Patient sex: M
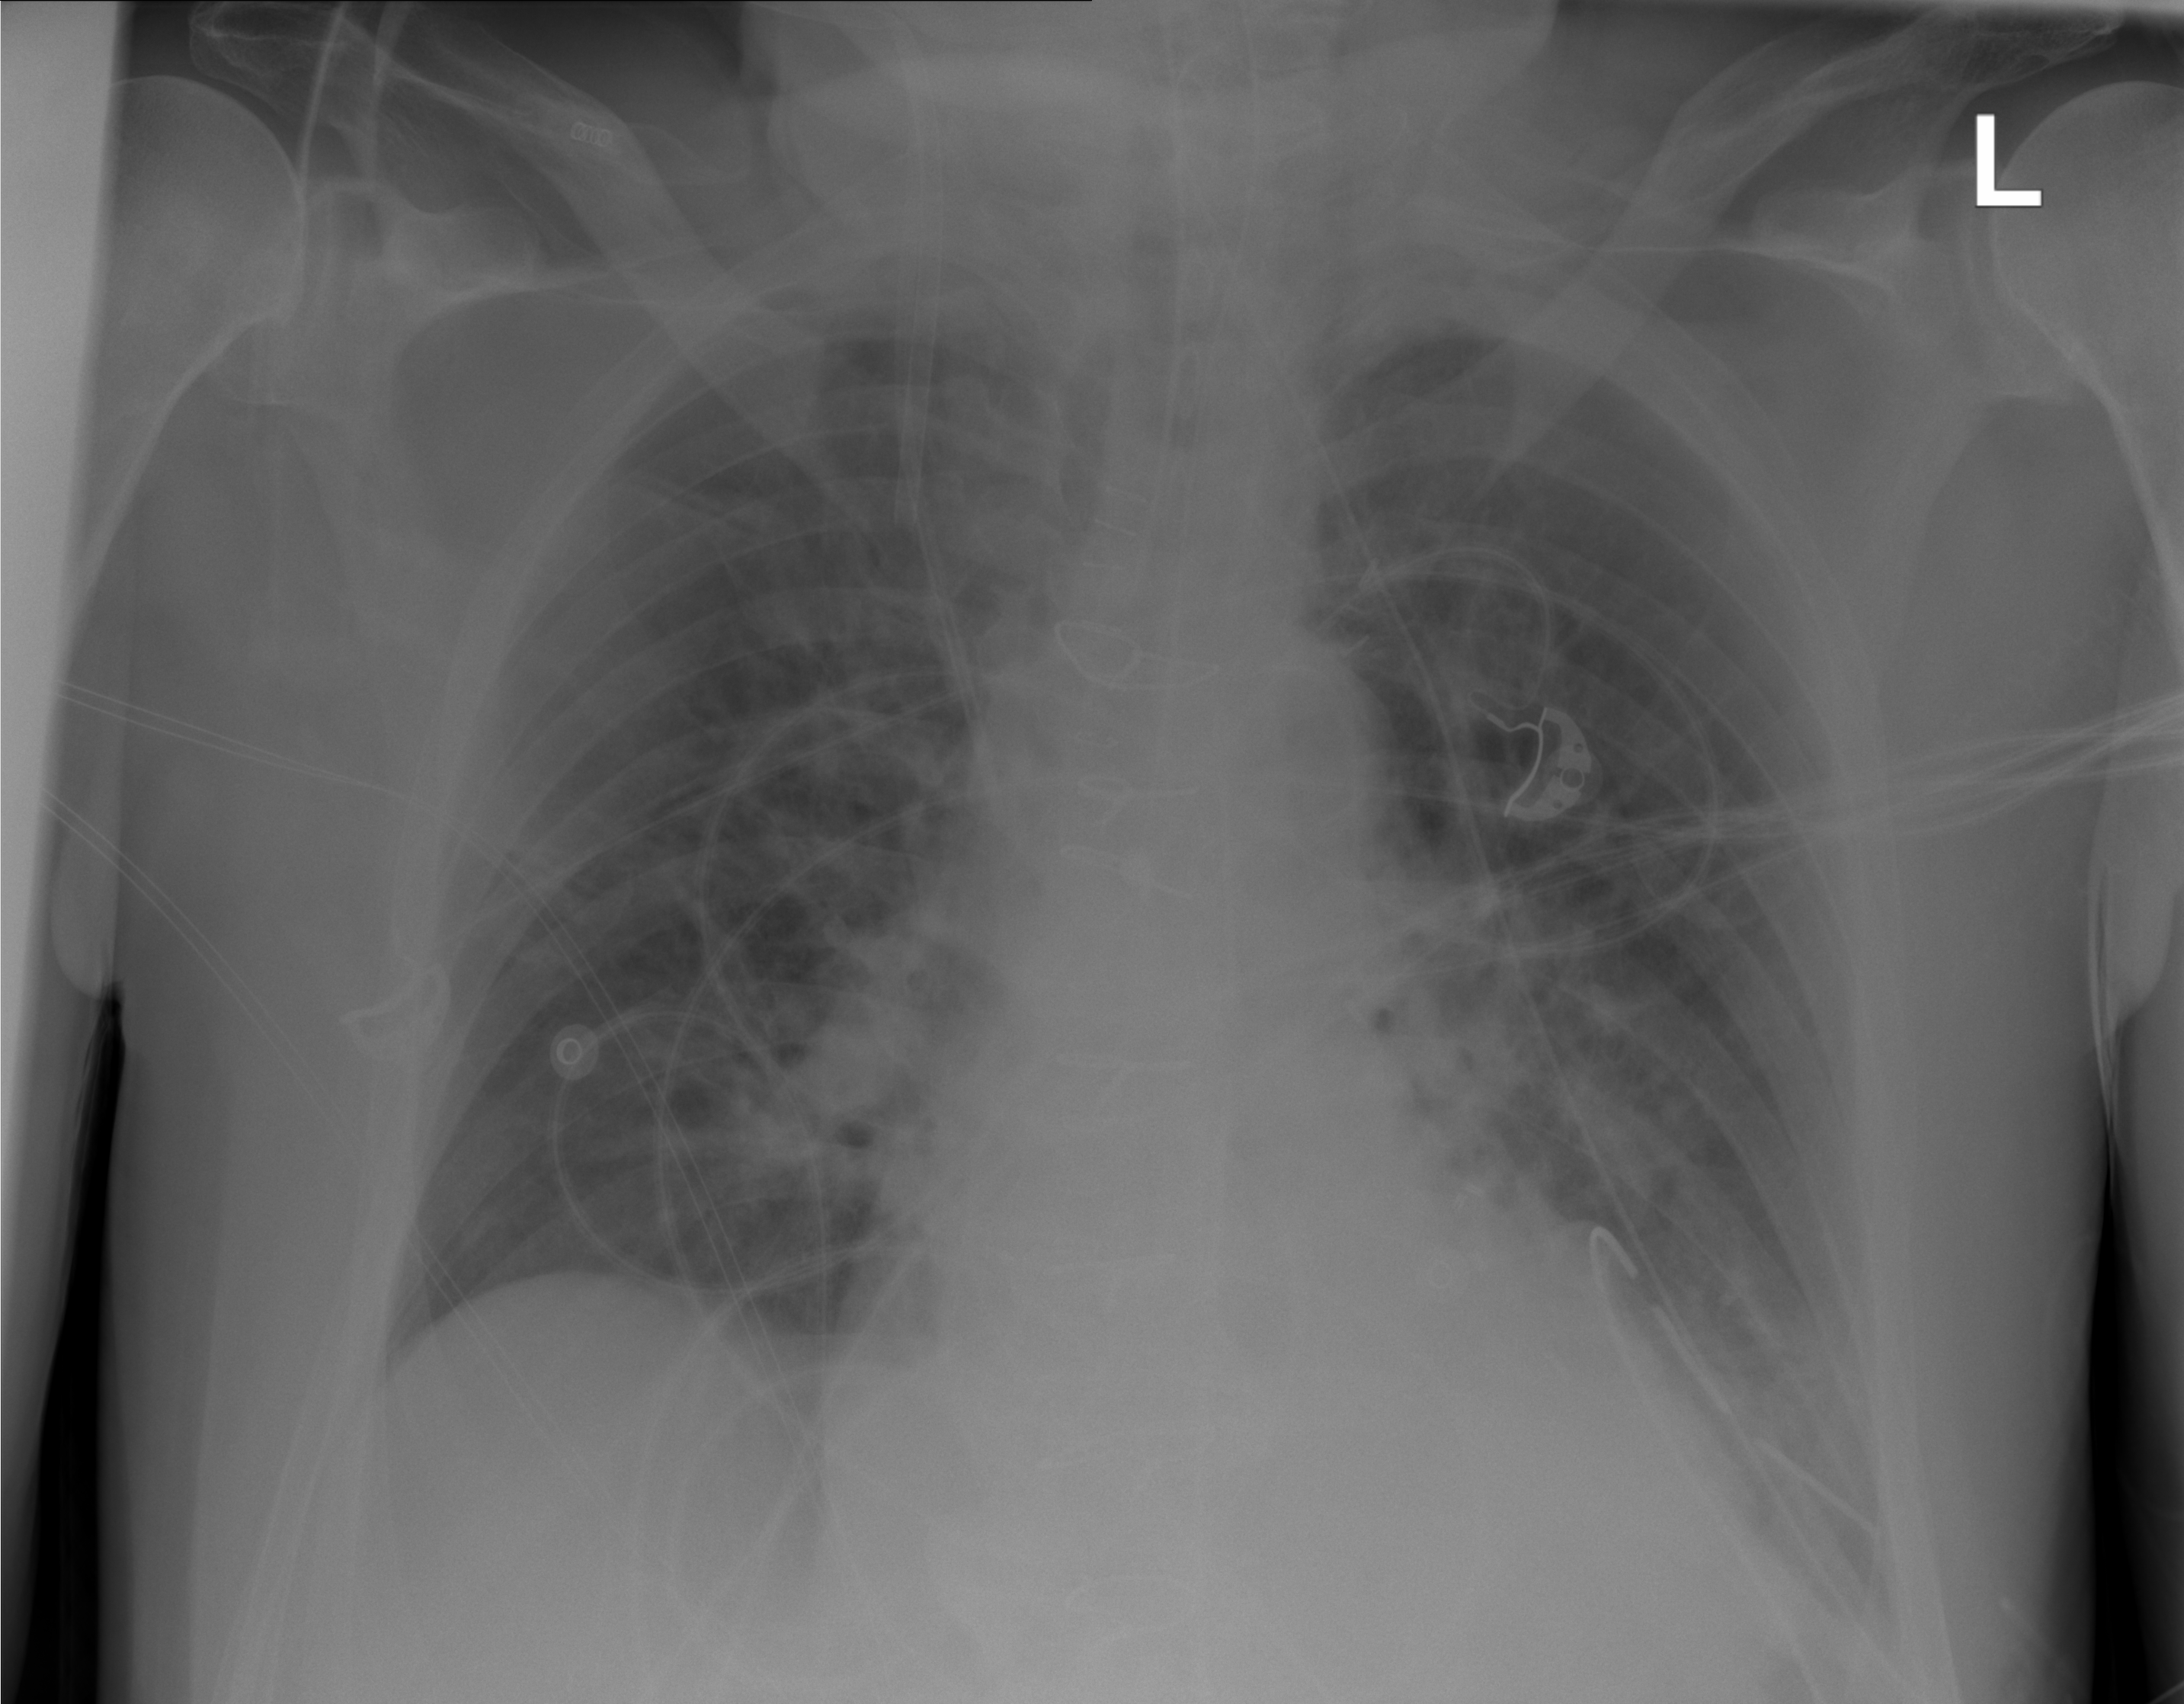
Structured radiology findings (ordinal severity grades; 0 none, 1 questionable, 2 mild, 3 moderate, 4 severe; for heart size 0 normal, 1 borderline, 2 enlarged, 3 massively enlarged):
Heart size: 0
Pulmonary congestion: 2
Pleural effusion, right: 0
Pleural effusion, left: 2
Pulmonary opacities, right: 0
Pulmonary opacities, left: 2
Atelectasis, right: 0
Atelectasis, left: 2